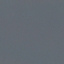
Land use / land cover: SeaLake